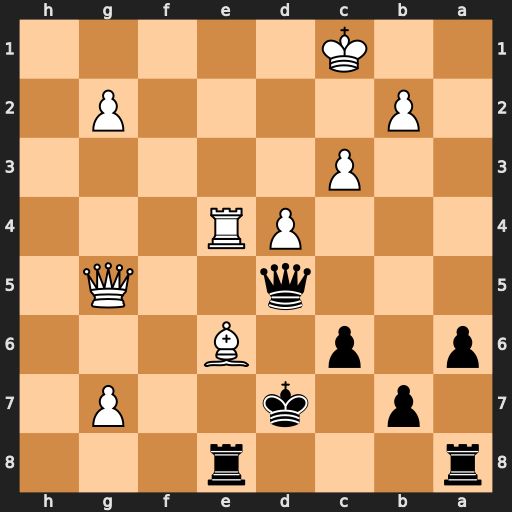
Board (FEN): r3r3/1p1k2P1/p1p1B3/3q2Q1/3PR3/2P5/1P4P1/2K5
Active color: b
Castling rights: -
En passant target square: -
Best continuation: Rxe6 Qxd5+ cxd5